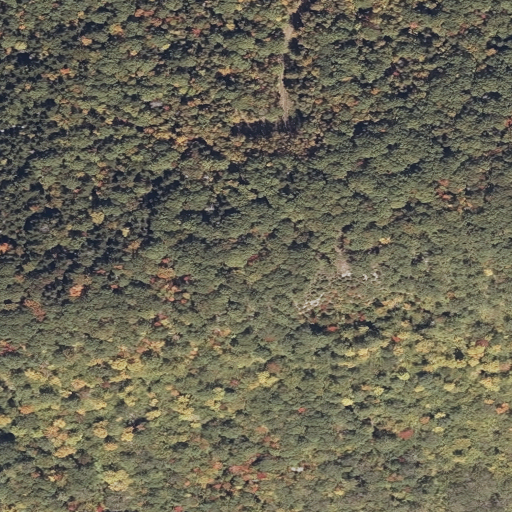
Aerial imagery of mountain in Maine named Hogback Mountain containing deciduous forest, mixed forest, and evergreen forest